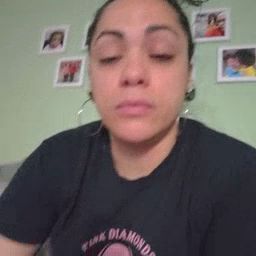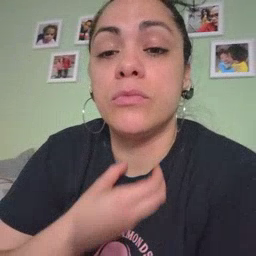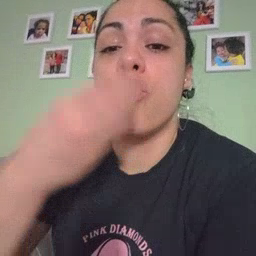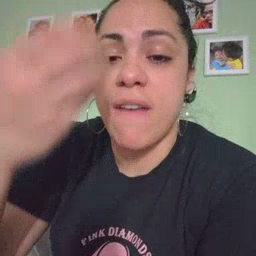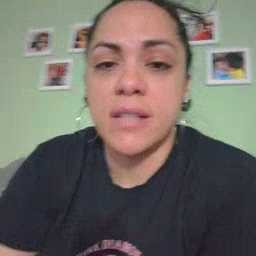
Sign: giraffe